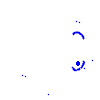
Particle: proton